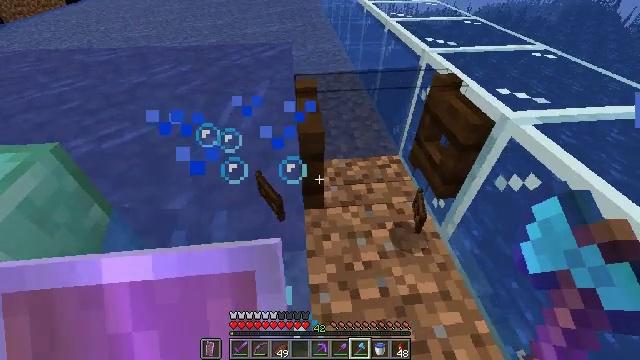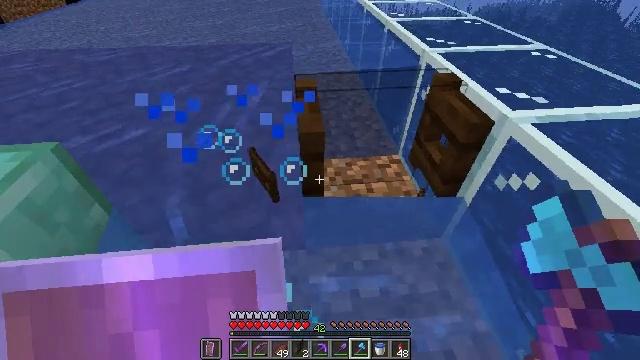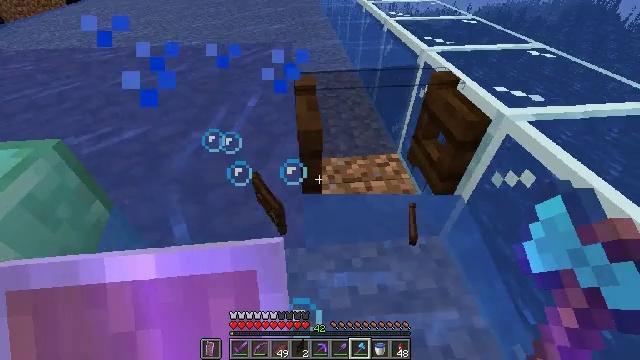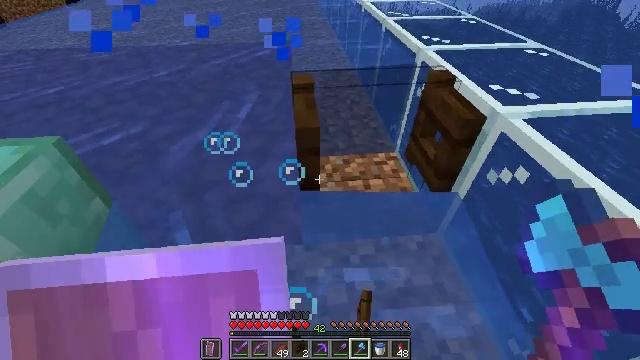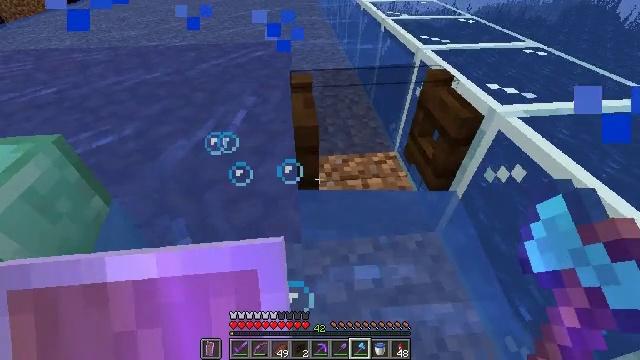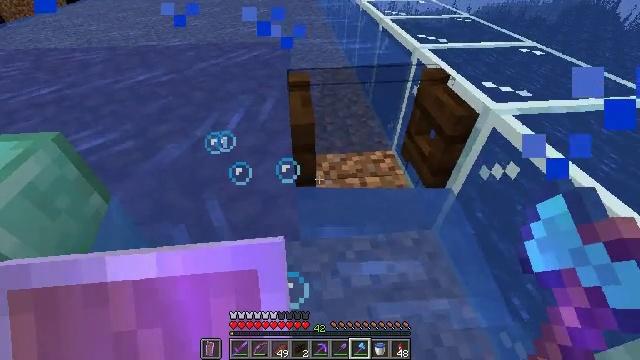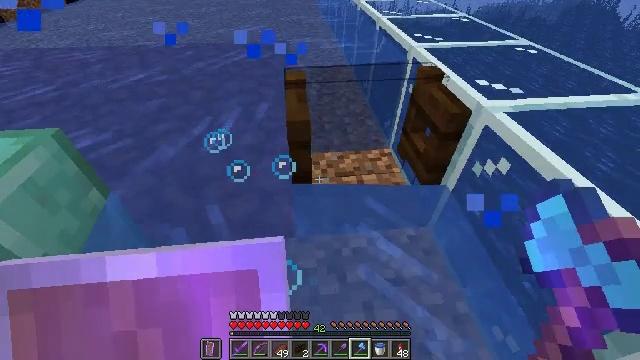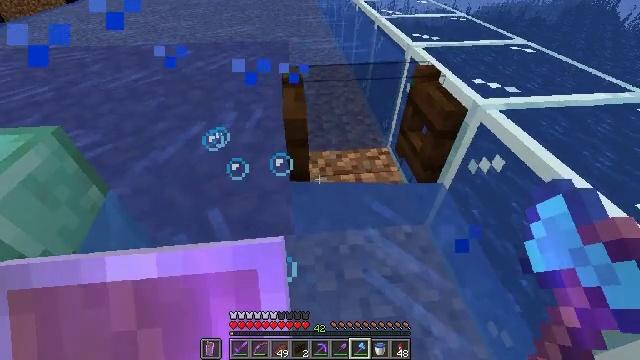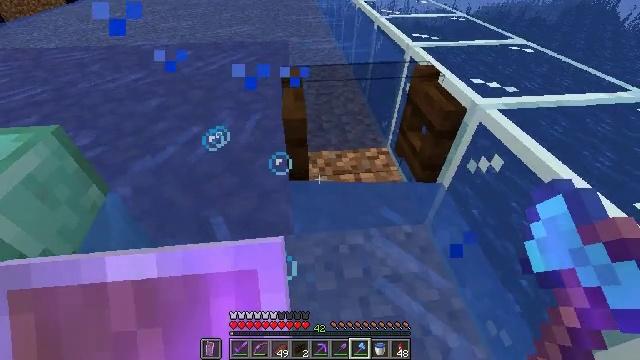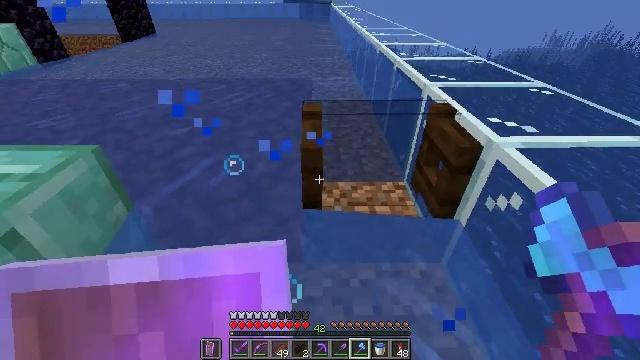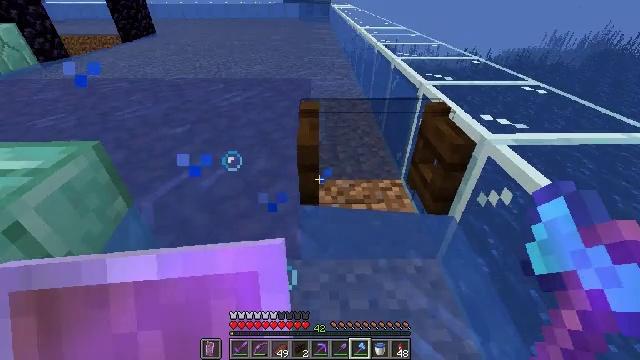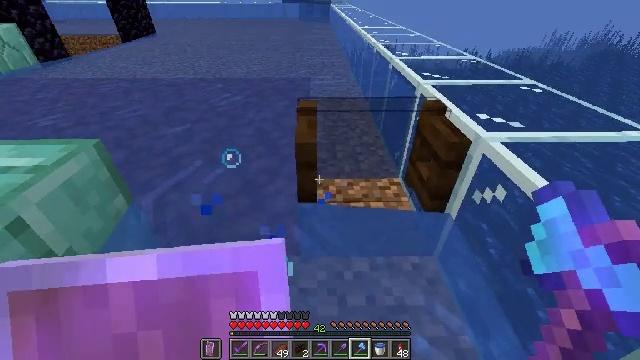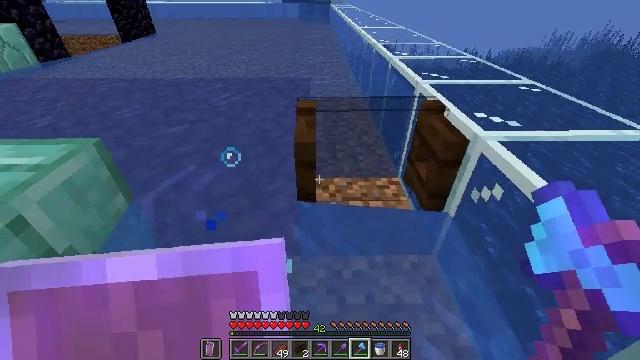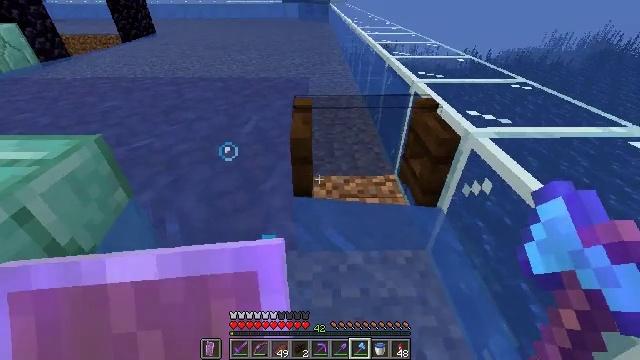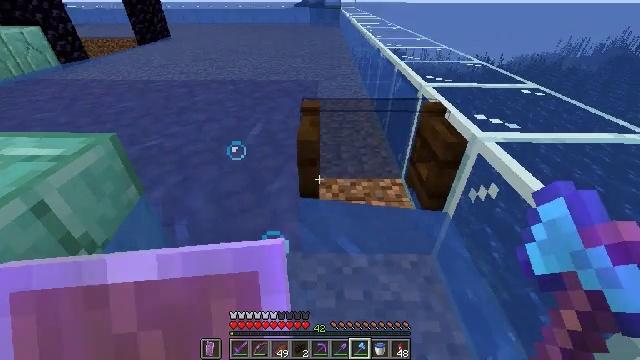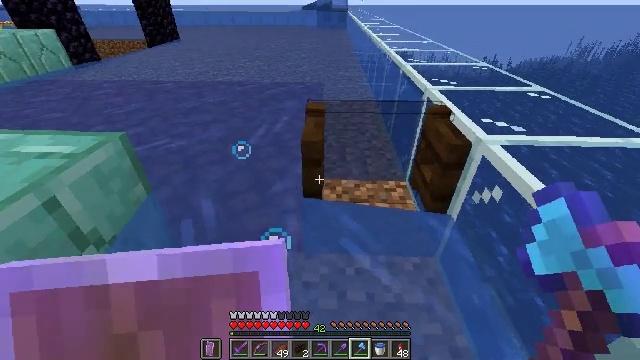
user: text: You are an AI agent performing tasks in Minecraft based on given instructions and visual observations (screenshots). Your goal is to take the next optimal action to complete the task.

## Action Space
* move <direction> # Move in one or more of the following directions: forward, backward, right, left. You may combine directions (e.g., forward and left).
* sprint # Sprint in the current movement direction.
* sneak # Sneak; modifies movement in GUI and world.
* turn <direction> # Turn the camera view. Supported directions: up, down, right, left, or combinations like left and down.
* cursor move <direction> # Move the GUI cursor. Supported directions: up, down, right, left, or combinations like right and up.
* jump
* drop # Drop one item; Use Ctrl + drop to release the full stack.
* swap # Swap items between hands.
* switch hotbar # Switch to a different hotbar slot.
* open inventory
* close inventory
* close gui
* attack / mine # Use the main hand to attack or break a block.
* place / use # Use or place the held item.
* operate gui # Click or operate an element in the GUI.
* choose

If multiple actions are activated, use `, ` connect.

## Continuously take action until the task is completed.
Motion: motion action
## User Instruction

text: Recycle the dark oak fence gate from the structure.
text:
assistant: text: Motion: no_op
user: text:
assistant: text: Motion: no_op
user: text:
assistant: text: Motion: no_op
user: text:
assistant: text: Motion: no_op
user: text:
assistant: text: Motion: no_op
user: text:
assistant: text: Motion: no_op
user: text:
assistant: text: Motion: no_op
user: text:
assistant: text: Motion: no_op
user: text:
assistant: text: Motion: turn left and up
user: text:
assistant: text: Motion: no_op
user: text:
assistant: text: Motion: no_op
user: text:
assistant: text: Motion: no_op
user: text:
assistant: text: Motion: no_op
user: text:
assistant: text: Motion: turn left
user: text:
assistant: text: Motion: turn left
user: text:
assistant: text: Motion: no_op
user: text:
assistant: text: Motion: attack / mine
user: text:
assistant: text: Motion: attack / mine
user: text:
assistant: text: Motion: attack / mine
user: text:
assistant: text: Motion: attack / mine
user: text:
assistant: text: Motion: attack / mine
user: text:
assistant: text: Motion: attack / mine
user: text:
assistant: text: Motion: attack / mine